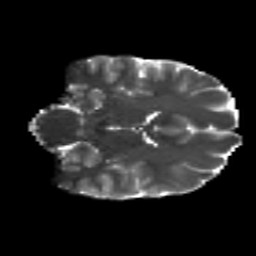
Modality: T2w
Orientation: coronal
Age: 25
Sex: female
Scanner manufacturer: siemens
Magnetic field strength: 3 T
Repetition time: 8.8 s
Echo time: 0.085 s